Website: crate-barrel
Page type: address-validator
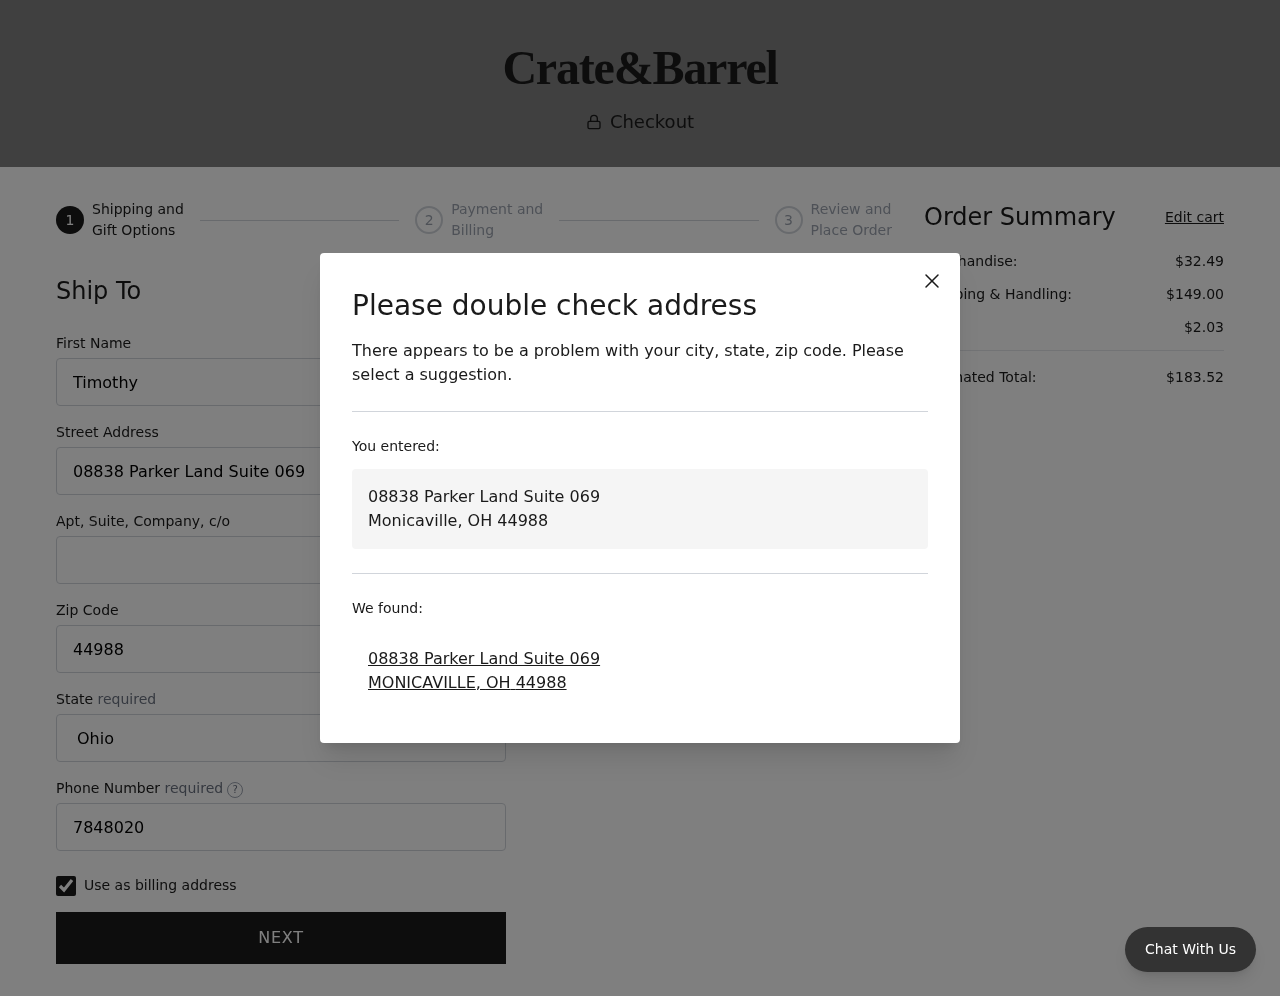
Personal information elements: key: PII_CITY
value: Monicaville
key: PII_CITY
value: MONICAVILLE
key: PII_FIRSTNAME
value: Timothy
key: PII_PHONE
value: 7848020587
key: PII_POSTCODE
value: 44988
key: PII_STATE
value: Ohio
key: PII_STATE_ABBR
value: OH
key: PII_STREET
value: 08838 Parker Land Suite 069
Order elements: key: ORDER_SUBTOTAL
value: $32.49
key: ORDER_SHIPPING_COST
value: $149.00
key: ORDER_TAX
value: $2.03
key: ORDER_TOTAL
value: $183.52